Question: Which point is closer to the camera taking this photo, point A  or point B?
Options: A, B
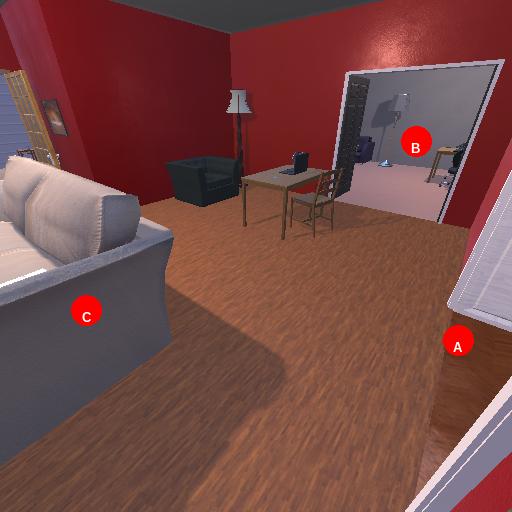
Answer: A